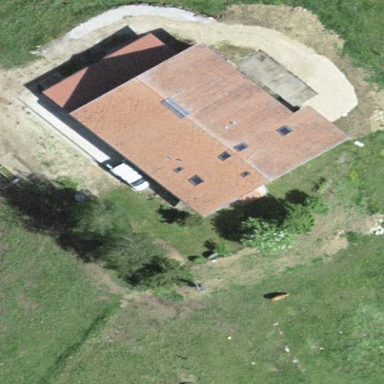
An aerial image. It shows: Farmyard area.